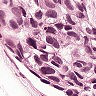
Metastatic tissue present: yes